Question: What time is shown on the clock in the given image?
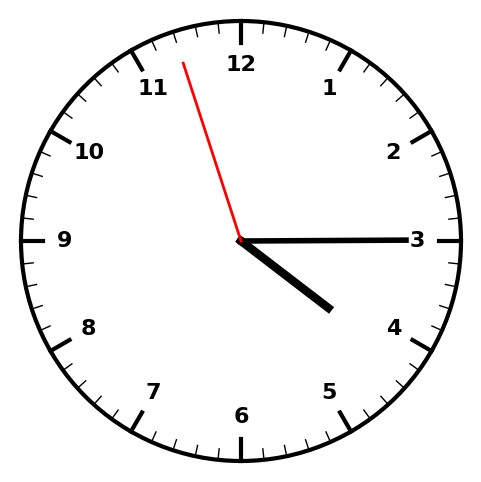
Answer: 04:14:57